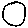
Label: circle